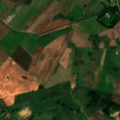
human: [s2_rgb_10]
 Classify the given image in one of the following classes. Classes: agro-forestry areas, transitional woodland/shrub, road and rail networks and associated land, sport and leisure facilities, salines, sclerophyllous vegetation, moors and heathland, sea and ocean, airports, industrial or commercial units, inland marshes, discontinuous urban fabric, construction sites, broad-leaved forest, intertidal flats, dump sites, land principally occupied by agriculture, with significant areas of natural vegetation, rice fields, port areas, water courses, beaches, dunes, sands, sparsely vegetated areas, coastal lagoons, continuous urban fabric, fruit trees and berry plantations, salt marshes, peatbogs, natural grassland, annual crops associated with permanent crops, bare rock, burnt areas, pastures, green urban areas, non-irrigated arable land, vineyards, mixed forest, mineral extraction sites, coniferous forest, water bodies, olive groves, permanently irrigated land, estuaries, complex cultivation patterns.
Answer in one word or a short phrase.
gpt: non-irrigated arable land, pastures, complex cultivation patterns, land principally occupied by agriculture, with significant areas of natural vegetation